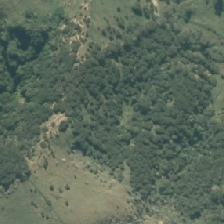
Land cover: grose_broom